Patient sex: M
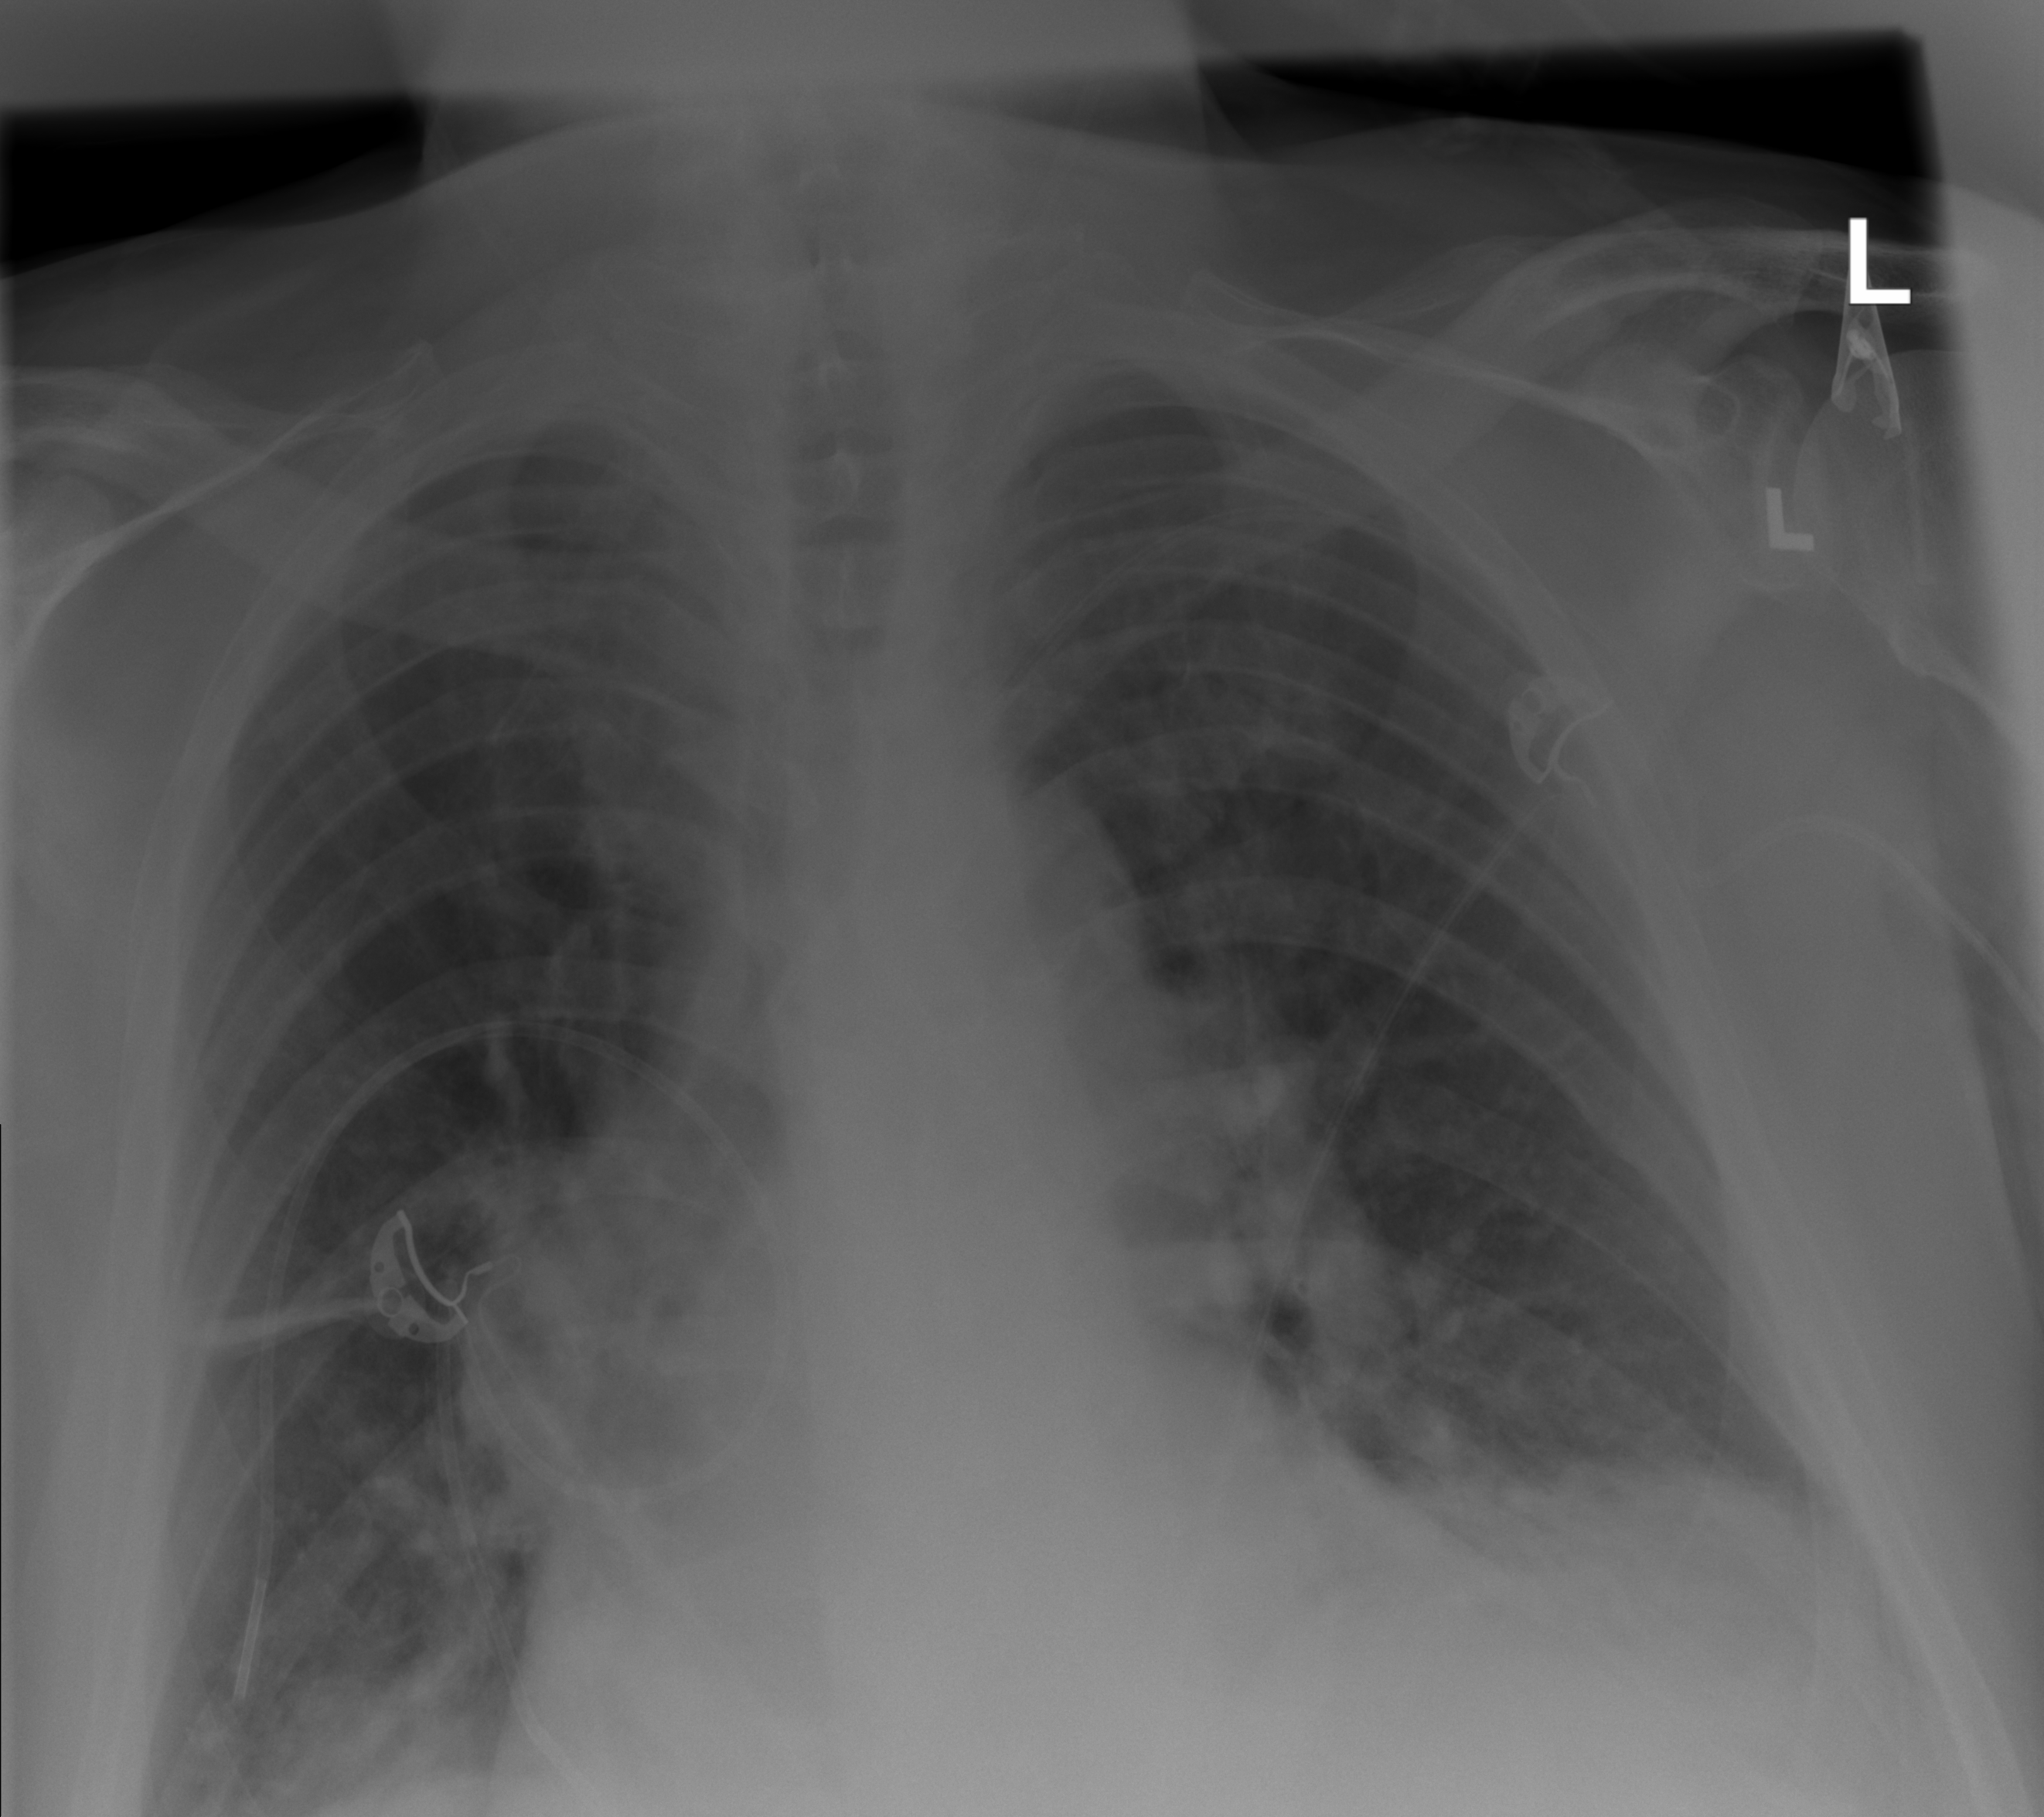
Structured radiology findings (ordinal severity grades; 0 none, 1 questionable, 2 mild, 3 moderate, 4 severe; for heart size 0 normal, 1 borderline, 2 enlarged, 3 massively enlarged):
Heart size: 3
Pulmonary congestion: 2
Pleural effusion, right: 3
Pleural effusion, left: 3
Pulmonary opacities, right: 0
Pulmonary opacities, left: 2
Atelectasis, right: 2
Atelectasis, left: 2